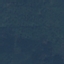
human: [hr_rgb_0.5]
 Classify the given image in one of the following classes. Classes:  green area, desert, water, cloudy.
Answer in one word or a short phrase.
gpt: green area